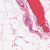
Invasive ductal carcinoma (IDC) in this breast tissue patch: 0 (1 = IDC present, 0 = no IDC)